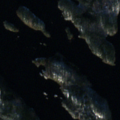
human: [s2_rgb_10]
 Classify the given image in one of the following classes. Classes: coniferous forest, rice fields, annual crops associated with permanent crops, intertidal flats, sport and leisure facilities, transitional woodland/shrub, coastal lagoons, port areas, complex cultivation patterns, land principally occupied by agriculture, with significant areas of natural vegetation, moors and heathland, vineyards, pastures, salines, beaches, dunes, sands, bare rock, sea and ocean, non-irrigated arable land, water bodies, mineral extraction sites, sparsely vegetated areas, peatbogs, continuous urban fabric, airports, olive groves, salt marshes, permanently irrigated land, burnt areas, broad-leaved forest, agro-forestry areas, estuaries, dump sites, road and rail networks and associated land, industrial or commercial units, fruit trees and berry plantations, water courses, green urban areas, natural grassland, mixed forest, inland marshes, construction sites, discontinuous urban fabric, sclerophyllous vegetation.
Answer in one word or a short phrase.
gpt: coniferous forest, water bodies